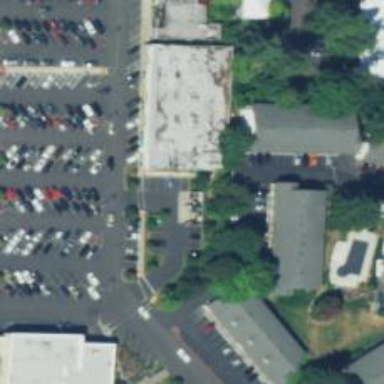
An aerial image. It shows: Parking space is available.